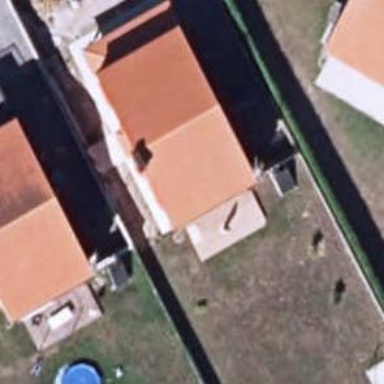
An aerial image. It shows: Simple house.